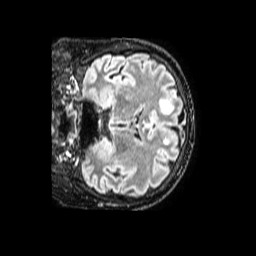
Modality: FLAIR
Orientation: coronal
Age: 41
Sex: male
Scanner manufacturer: philips
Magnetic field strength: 1.5 T
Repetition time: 4.8 s
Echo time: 0.3363 s